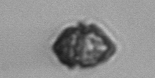
Label: Kryptoperidinium_triquetrum